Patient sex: F
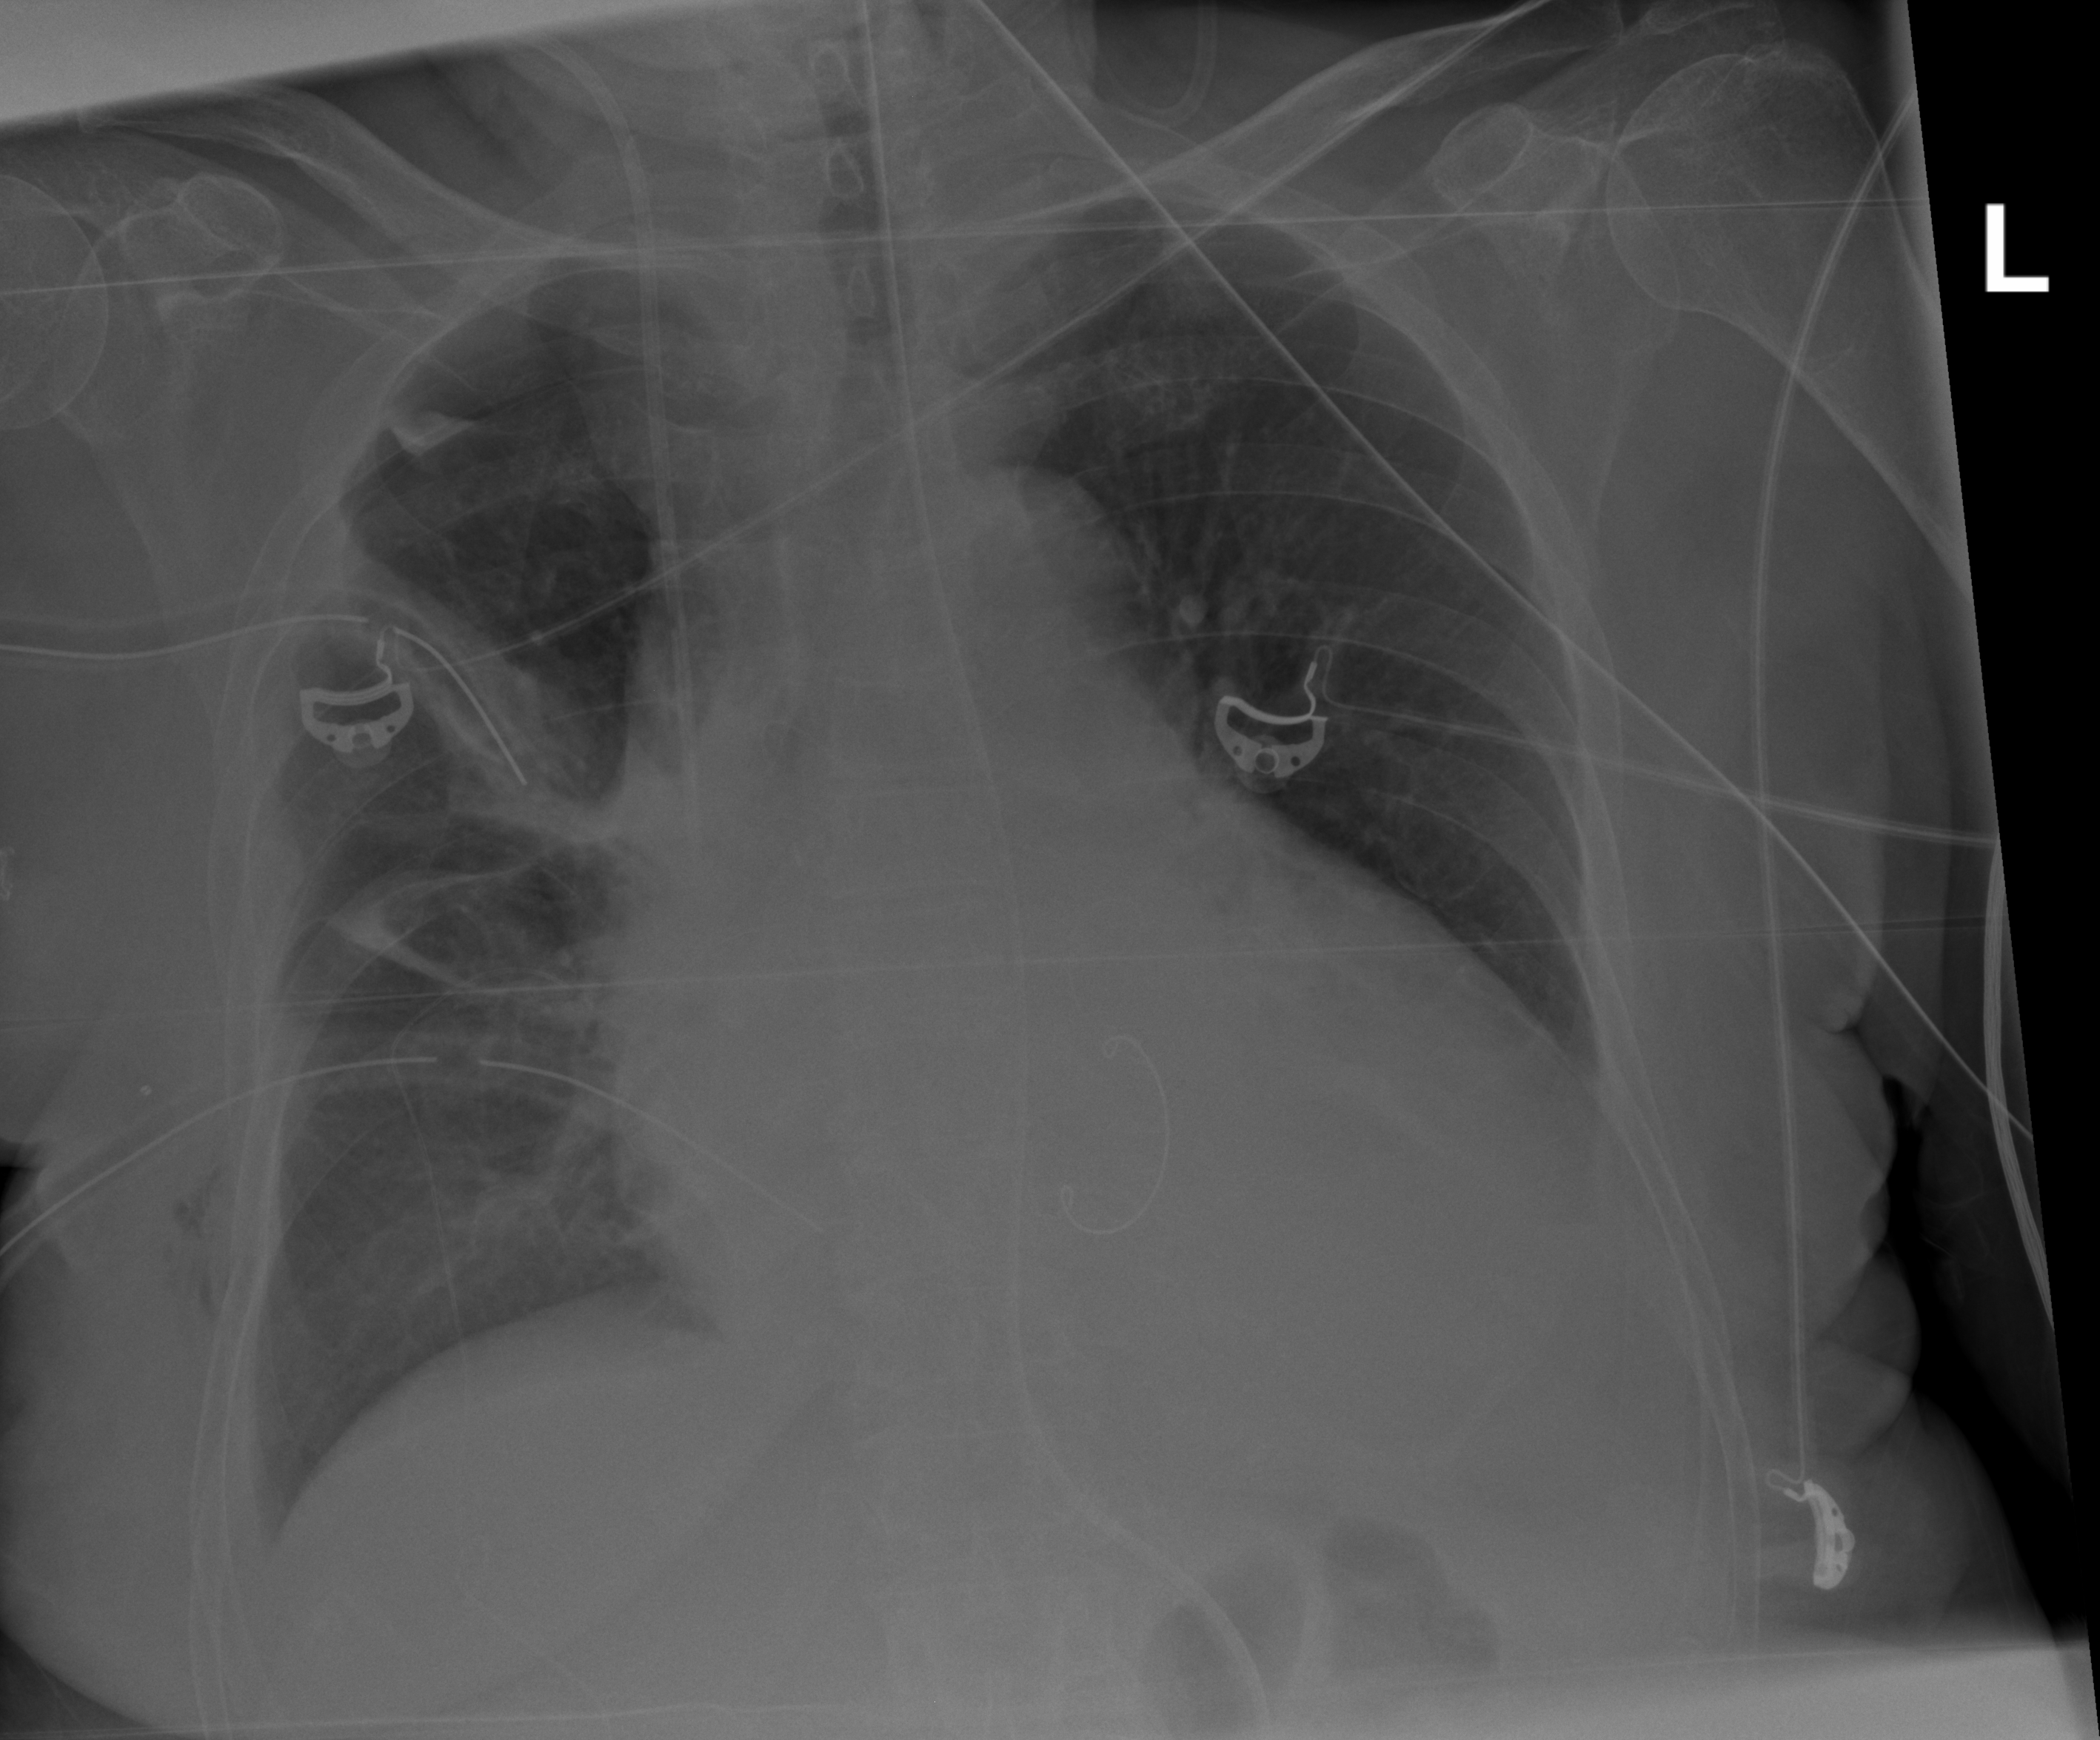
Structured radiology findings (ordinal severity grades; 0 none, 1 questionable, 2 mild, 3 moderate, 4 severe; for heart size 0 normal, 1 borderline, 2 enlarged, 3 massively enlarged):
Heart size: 3
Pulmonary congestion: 1
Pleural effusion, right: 0
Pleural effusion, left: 2
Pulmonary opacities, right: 1
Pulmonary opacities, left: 0
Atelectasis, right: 2
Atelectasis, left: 2